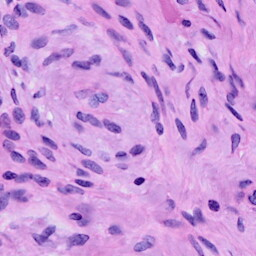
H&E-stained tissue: Cervix